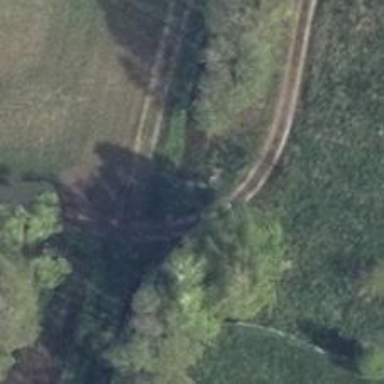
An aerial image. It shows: Culvert tunnel.